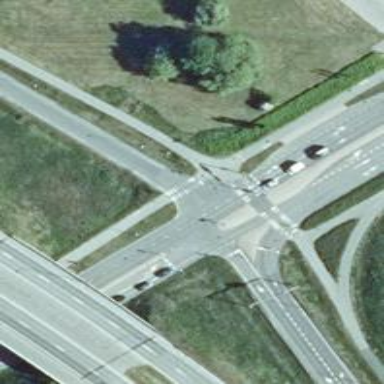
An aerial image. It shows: Secondary link road with asphalt surface.